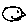
Label: bird